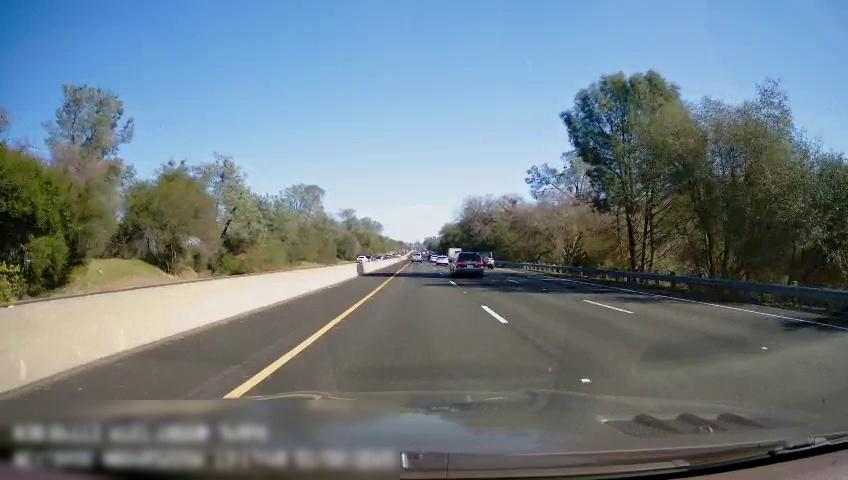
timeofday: Day
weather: Sunny
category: Drivable Space
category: Drivable Space
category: Vehicles | SUV
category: Vehicles | Truck
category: Vehicles | SUV
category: Vehicles | Truck
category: Vehicles | Car
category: Lanes | Current Lane
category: Lanes | Current Lane
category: Lanes | Current Lane
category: Lanes | Alternate Lane